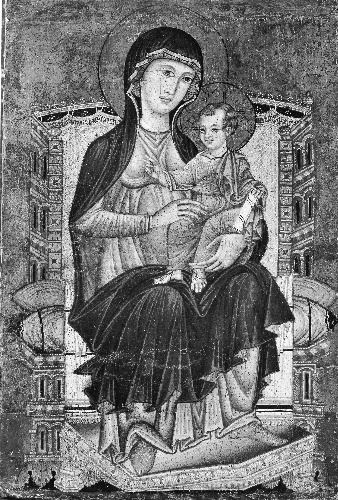
Title: Madonna and Child Enthroned
Artist: Italian (Florentine) Painter
Artist bio: fourth quarter 13th century
Object type: Painting
Classification: Paintings
Medium: Tempera on wood, gold ground
Dimensions: 32 3/4 x 21 7/8 in. (83.2 x 55.6 cm)
Department: European Paintings
Credit line: Gift of Mrs. W. Murray Crane, 1969
Accession year: 1969
Repository: Metropolitan Museum of Art, New York, NY
Tags: Madonna and Child